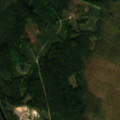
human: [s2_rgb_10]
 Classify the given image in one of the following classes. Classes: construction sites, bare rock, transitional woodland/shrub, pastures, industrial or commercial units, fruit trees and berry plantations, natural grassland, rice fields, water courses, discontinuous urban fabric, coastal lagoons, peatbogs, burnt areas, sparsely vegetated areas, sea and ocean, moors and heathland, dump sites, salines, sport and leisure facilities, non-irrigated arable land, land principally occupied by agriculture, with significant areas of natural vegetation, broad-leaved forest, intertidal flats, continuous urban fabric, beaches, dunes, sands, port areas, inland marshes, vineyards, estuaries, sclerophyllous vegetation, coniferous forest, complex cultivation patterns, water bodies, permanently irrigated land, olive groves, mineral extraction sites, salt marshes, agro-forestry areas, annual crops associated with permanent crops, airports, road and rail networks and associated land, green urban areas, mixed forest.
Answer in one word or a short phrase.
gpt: coniferous forest, transitional woodland/shrub, peatbogs